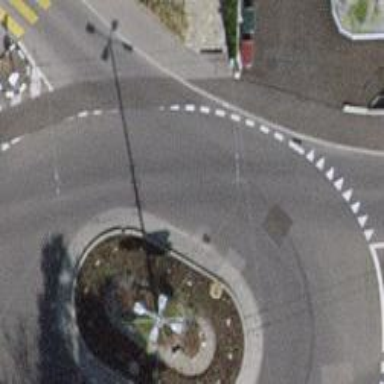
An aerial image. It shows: Tertiary road circling roundabout with trolley wires.